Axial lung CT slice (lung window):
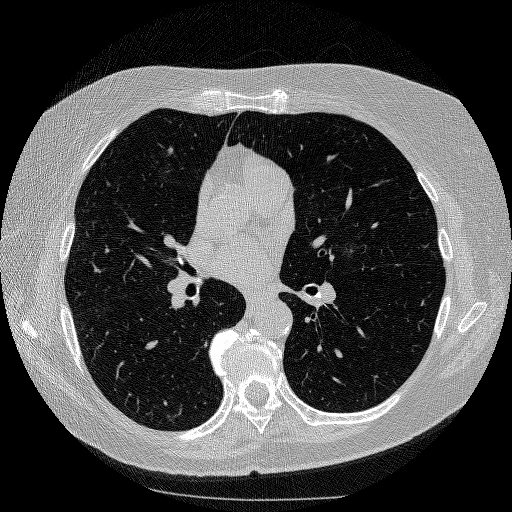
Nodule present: yes
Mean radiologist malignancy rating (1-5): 3.5